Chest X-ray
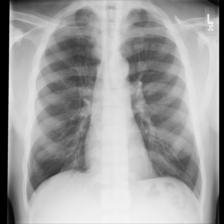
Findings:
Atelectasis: negative
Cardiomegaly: negative
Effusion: negative
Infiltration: negative
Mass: negative
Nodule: negative
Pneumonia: negative
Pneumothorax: negative
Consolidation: negative
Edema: negative
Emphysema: negative
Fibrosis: negative
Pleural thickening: negative
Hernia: negative